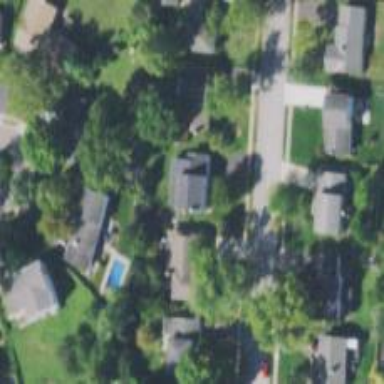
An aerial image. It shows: Residential driveway.